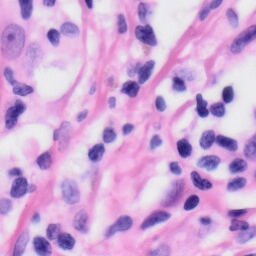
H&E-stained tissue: Skin